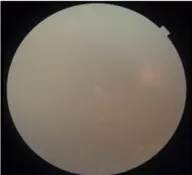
Left eye.
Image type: ophthalmic_imaging (fundus_photograph)